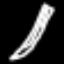
Label: pencil